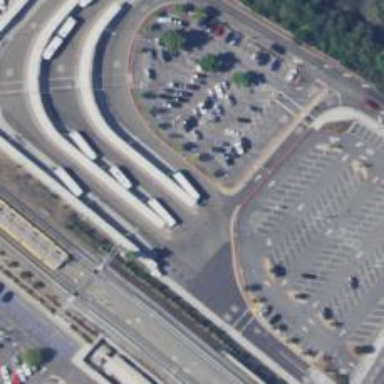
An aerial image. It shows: Busway road.